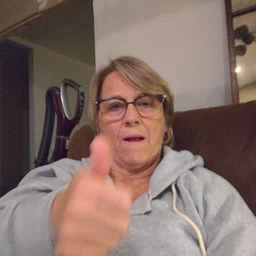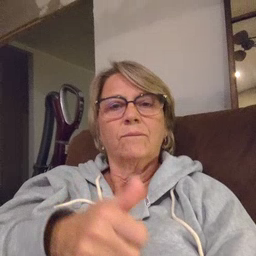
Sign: yourself